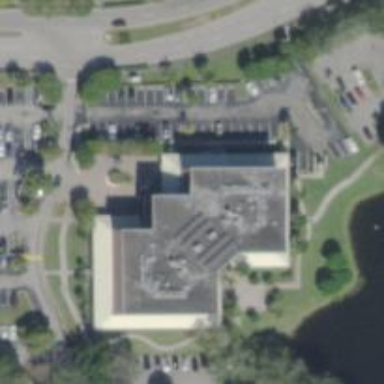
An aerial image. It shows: Clinic building offering healthcare services.